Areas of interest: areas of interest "Golf Course"
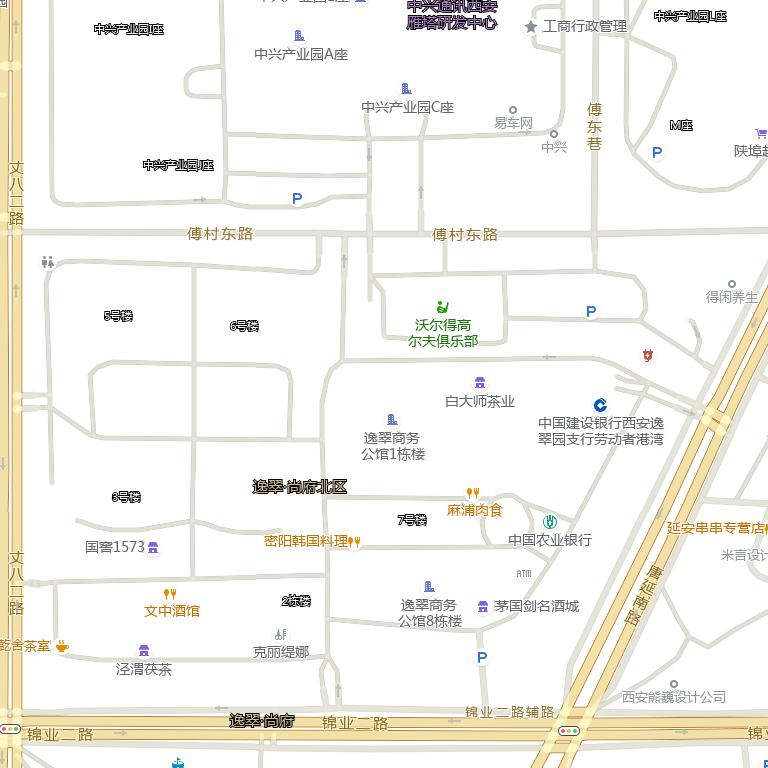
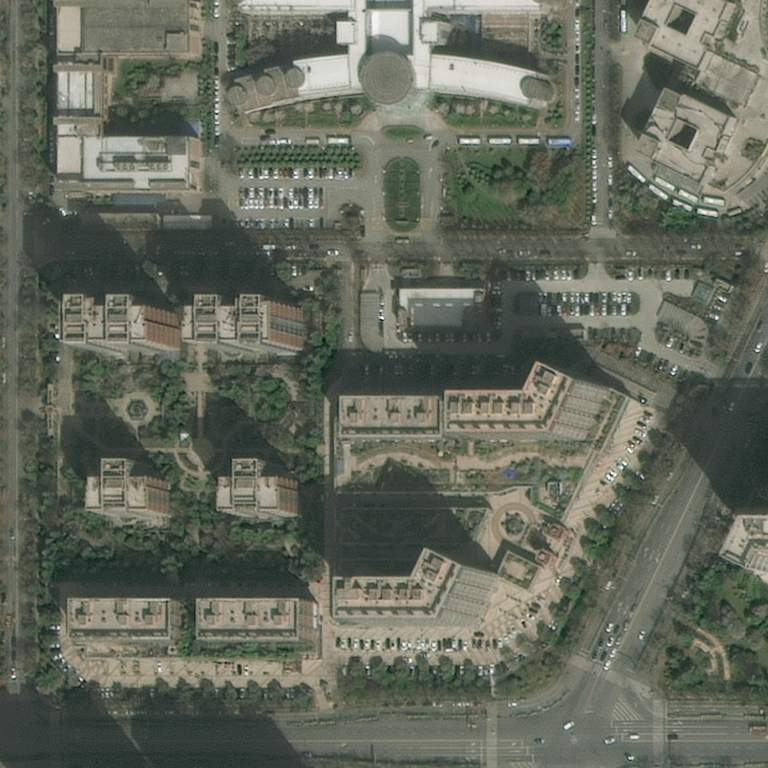